Interaction volume radius: 10 \u00c5
Interaction volume height: 10 \u00c5
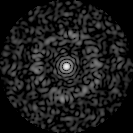
Disorder parameter: 0.8238